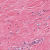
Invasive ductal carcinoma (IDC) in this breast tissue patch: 0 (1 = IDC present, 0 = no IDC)